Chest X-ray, PA view. Patient: 42 years old, sex F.
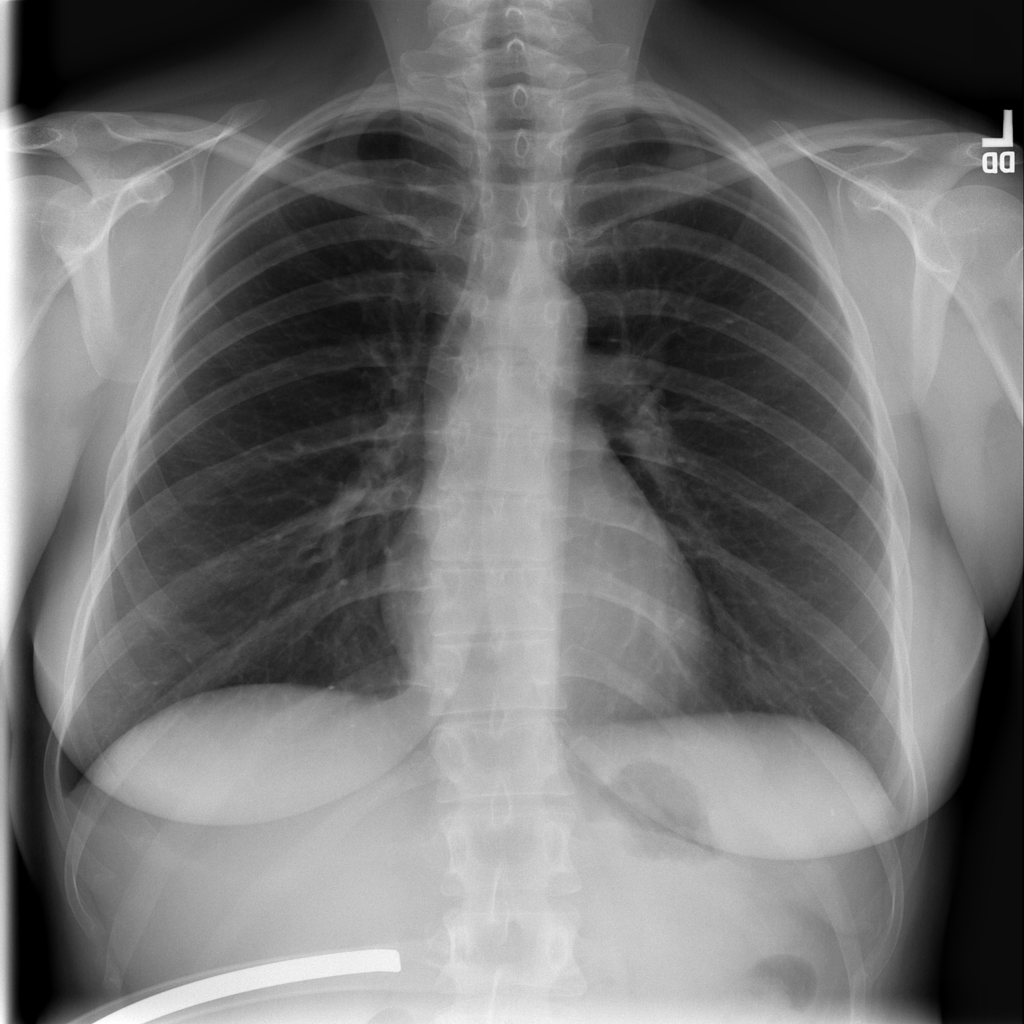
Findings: No Finding